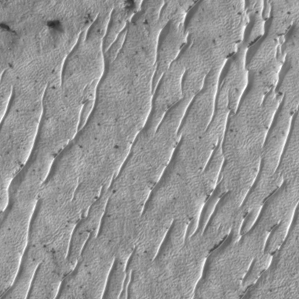
Label: frost